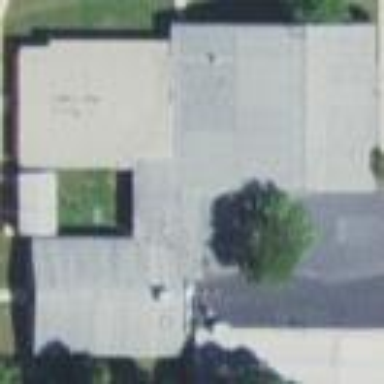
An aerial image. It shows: School building.